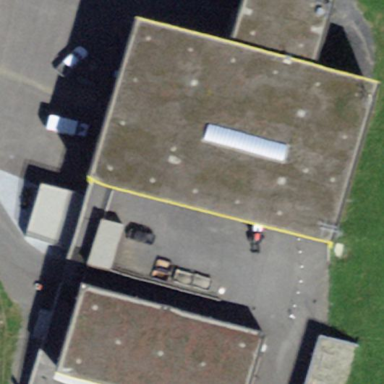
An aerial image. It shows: Train station building.